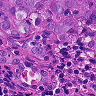
Metastatic tissue present: yes